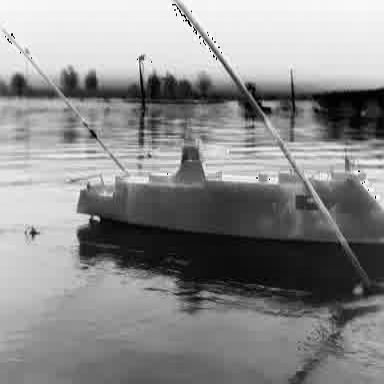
There is a container_ship in the infrared image.